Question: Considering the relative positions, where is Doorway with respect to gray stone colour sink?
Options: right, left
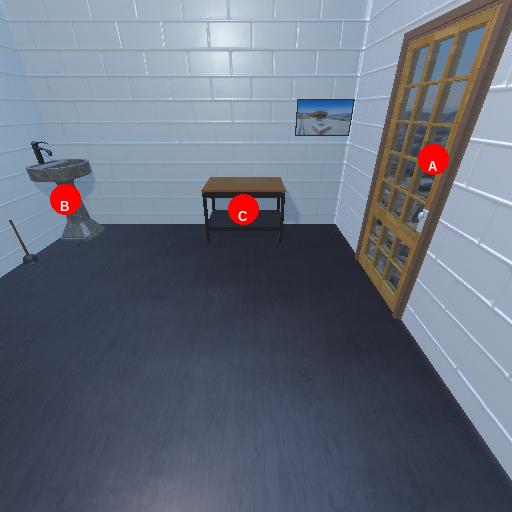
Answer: right